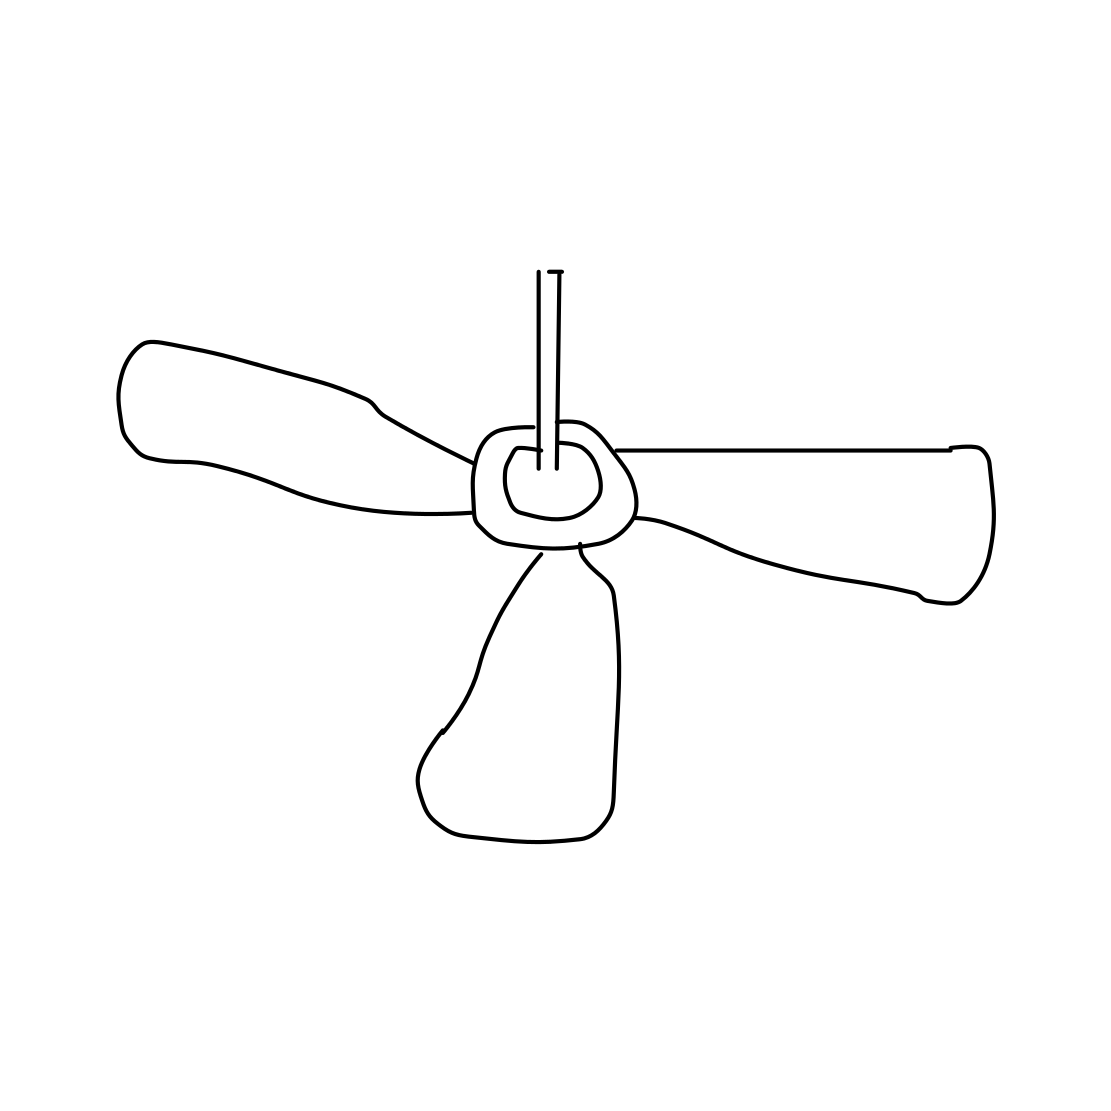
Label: fan